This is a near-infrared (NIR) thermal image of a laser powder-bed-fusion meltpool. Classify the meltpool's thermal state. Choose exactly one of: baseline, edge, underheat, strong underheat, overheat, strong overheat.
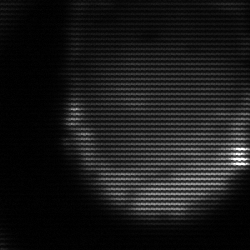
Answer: edge